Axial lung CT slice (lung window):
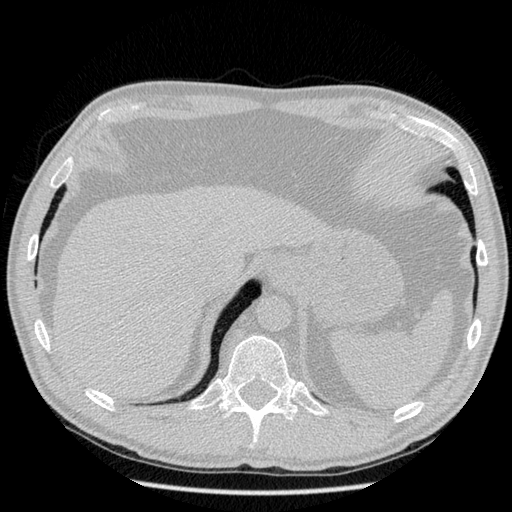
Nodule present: no